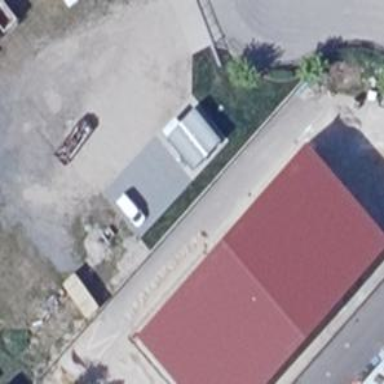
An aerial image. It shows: Truck stop.